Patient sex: F
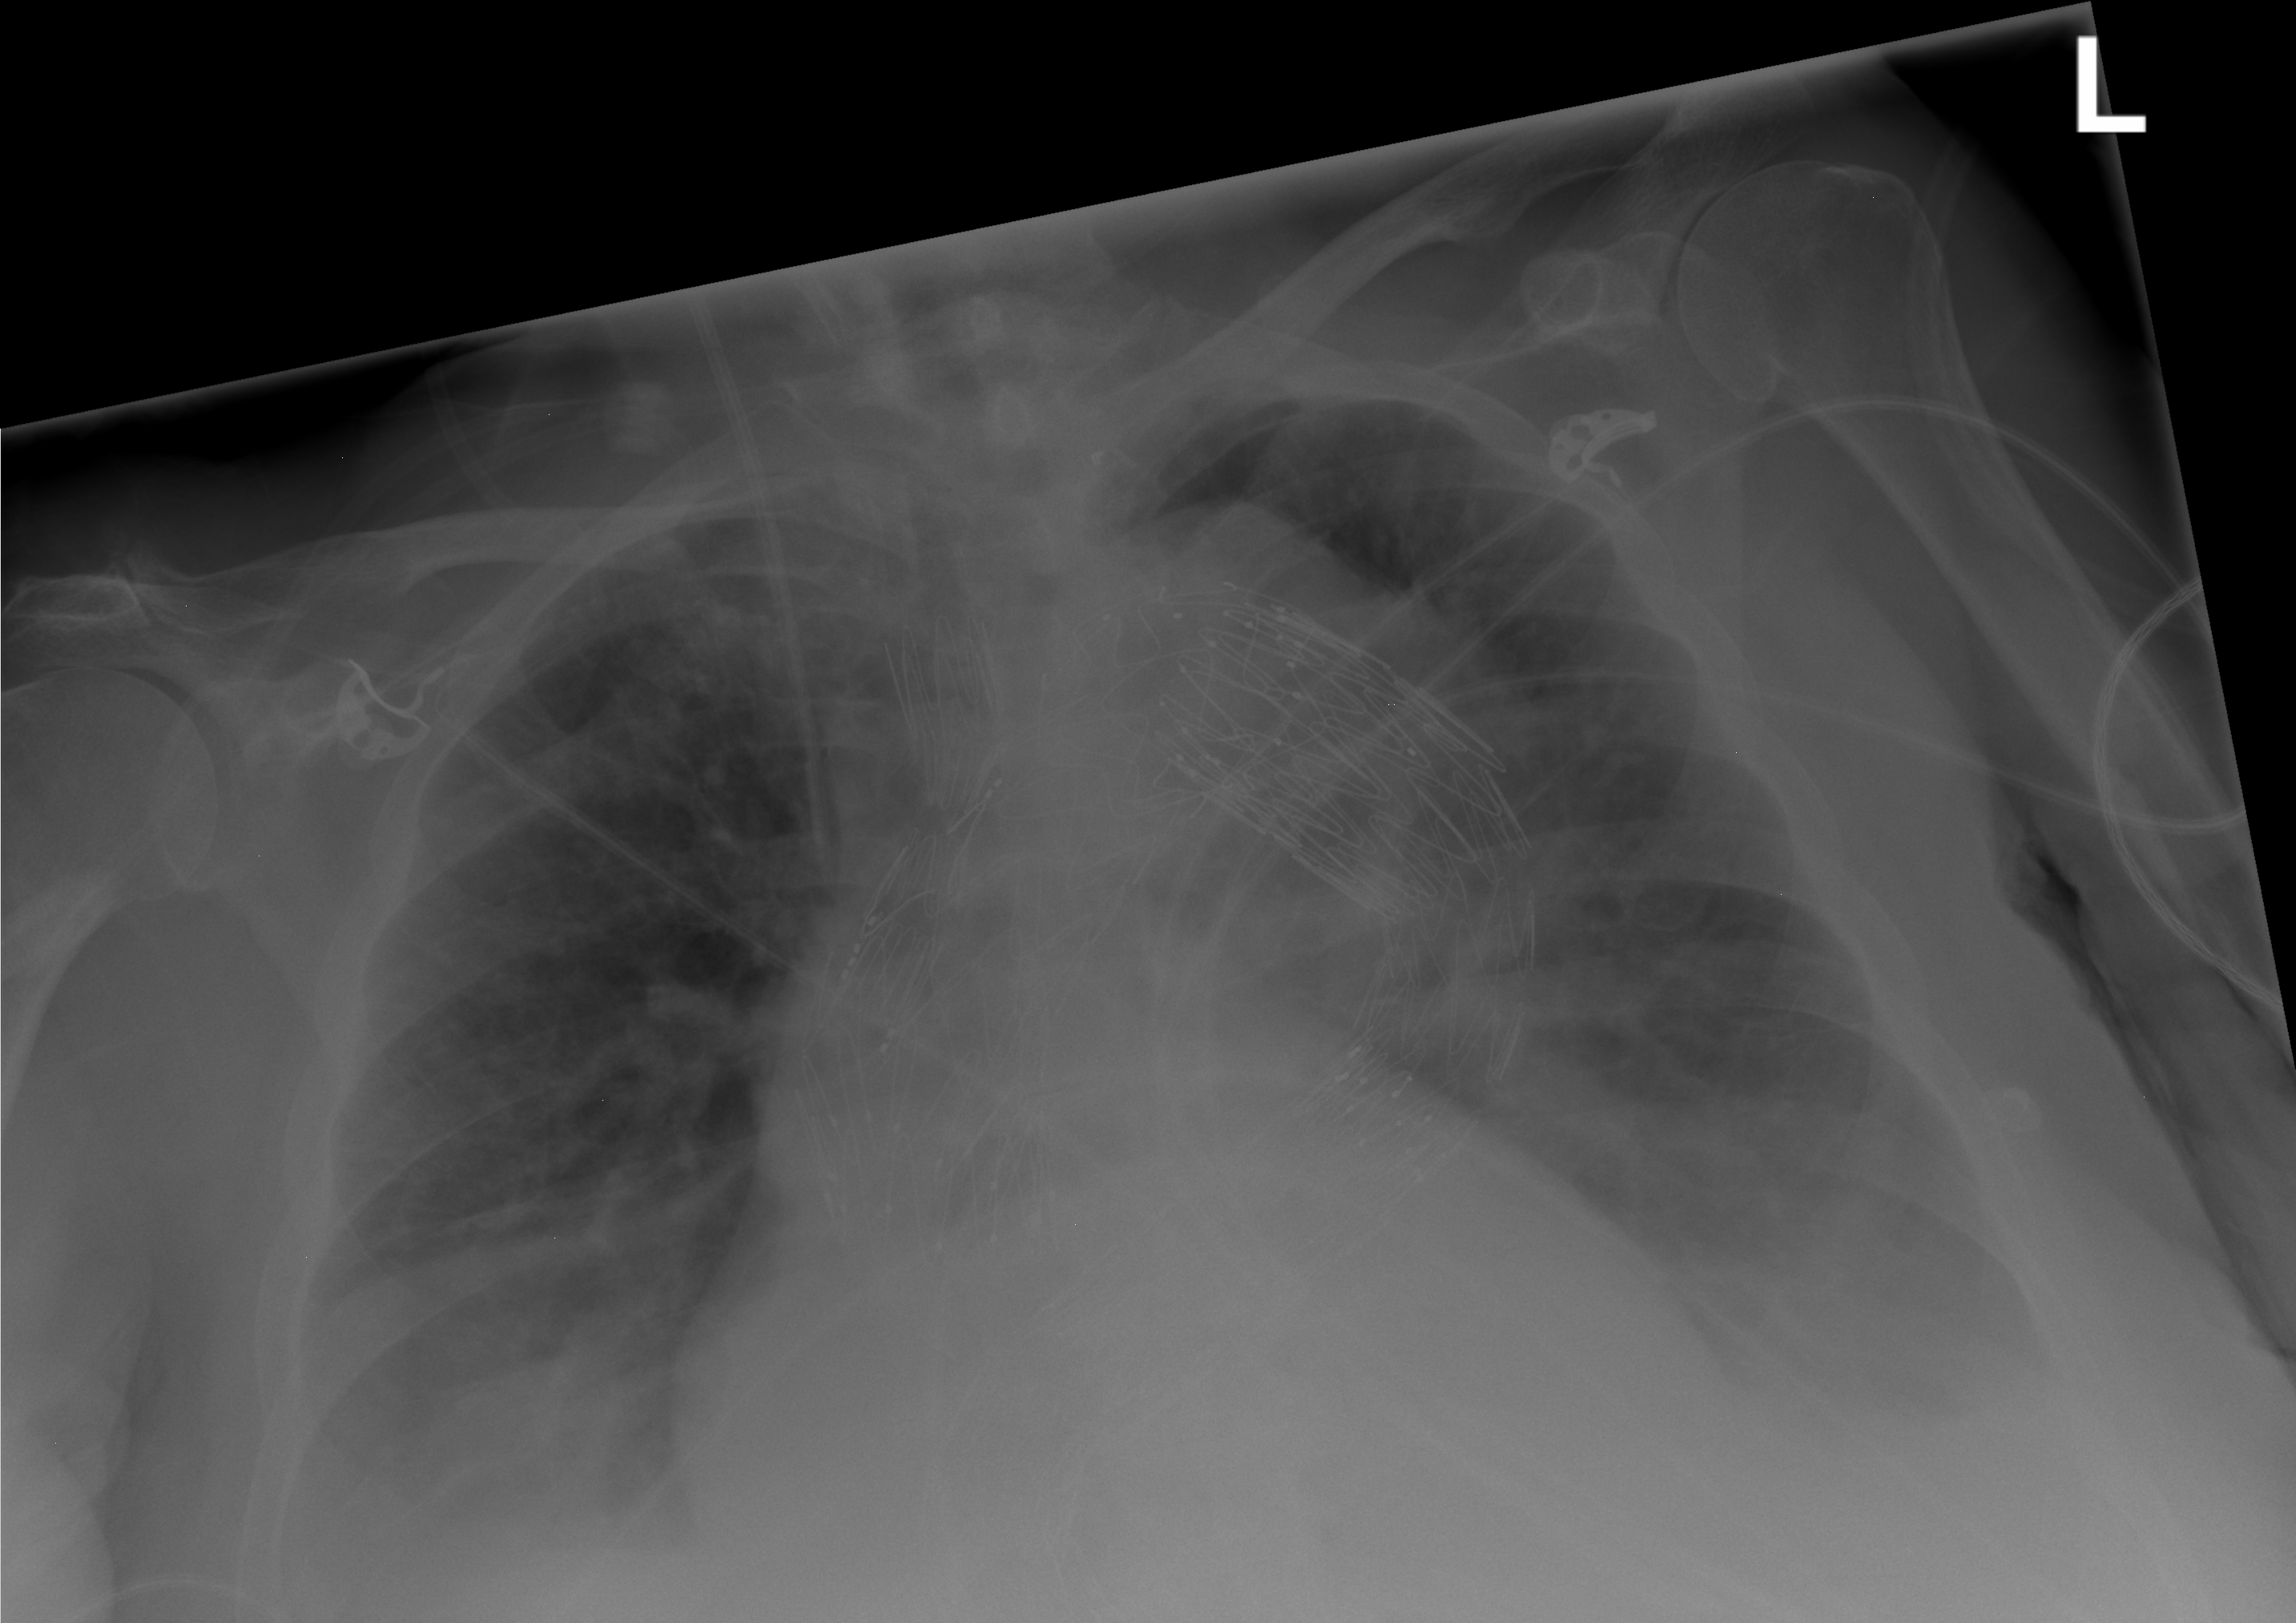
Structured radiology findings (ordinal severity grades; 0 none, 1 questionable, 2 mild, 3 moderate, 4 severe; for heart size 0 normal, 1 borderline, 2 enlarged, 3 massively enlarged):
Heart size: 2
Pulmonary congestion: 2
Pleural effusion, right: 2
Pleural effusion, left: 2
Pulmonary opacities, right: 2
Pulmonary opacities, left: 2
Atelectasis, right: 2
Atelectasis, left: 2